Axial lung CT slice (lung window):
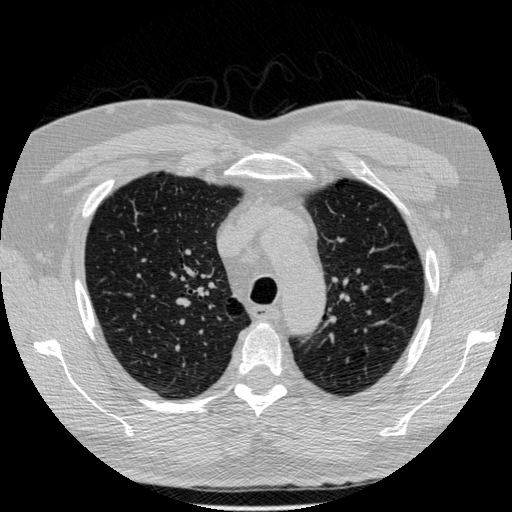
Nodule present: no